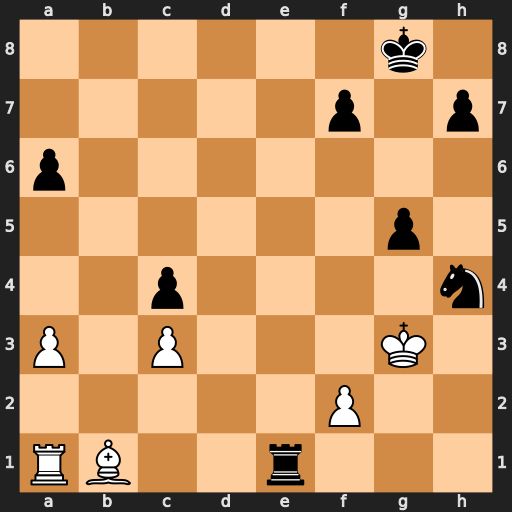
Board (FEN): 6k1/5p1p/p7/6p1/2p4n/P1P3K1/5P2/RB2r3
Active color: w
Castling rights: -
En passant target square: -
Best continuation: Bxh7+ Kxh7 Rxe1